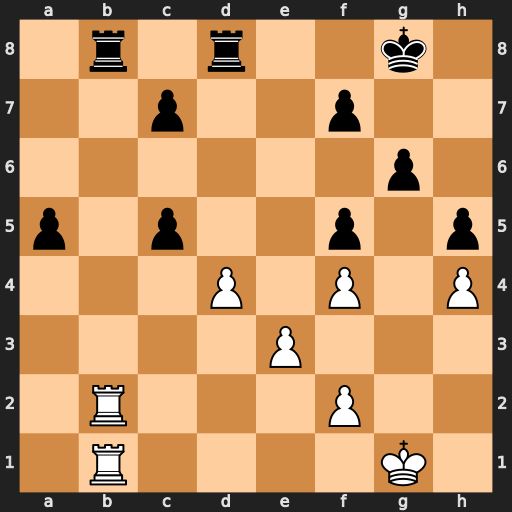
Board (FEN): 1r1r2k1/2p2p2/6p1/p1p2p1p/3P1P1P/4P3/1R3P2/1R4K1
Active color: w
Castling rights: -
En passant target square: -
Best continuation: Rxb8 Rxb8 Rxb8+